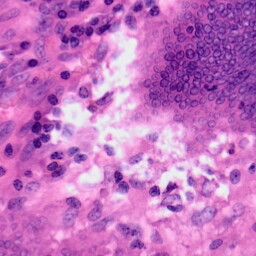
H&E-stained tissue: Colon